Question: Since I changed from the helper class 'CharacterControl' to the new 'BetterCharacterControl' I notice some improvements such as pushing other characters is working but my main character has started sliding over steps and can't climb higher steps.

I must jump the step above which is not the right way of playing, it should be just walking over. The old helper class 'CharacterControl' had a default way of not sliding, just walking over steps and I think it can be corrected by altering the code where I create the main character.
'''
private void createNinja() {
ninjaNode = (Node) assetManager
.loadModel("Models/Ninja/Ninja.mesh.xml");
ninjaNode.setShadowMode(RenderQueue.ShadowMode.CastAndReceive);
ninjaNode.setLocalScale(0.06f);
ninjaNode.setLocalTranslation(new Vector3f(55, 3.3f, -60));
ninjaControl = new BetterCharacterControl(2, 4, 0.5f);
ninjaControl.setJumpForce(new Vector3f(6, 6, 6));
ninjaNode.addControl(ninjaControl);
rootNode.attachChild(ninjaNode);
bulletAppState.getPhysicsSpace().add(ninjaControl);
getPhysicsSpace().add(ninjaControl);
animationControl = ninjaNode.getControl(AnimControl.class);
animationChannel = animationControl.createChannel();
}
'''
The complete code is
'''
package adventure;
import com.jme3.system.AppSettings;
import java.io.File;
import com.jme3.renderer.queue.RenderQueue;
import com.jme3.renderer.queue.RenderQueue.ShadowMode;
import com.jme3.animation.AnimChannel;
import com.jme3.animation.AnimControl;
import com.jme3.animation.AnimEventListener;
import com.jme3.animation.LoopMode;
import com.jme3.app.SimpleApplication;
import com.jme3.asset.BlenderKey;
import com.jme3.asset.plugins.HttpZipLocator;
import com.jme3.asset.plugins.ZipLocator;
import com.jme3.bullet.BulletAppState;
import com.jme3.bullet.PhysicsSpace;
import com.jme3.bullet.collision.shapes.CapsuleCollisionShape;
import com.jme3.bullet.control.BetterCharacterControl;
import com.jme3.bullet.control.CharacterControl;
import com.jme3.bullet.control.RigidBodyControl;
import com.jme3.input.ChaseCamera;
import com.jme3.input.KeyInput;
import com.jme3.input.controls.ActionListener;
import com.jme3.input.controls.KeyTrigger;
import com.jme3.light.AmbientLight;
import com.jme3.light.DirectionalLight;
import com.jme3.material.MaterialList;
import com.jme3.math.ColorRGBA;
import com.jme3.math.FastMath;
import com.jme3.math.Quaternion;
import com.jme3.math.Vector3f;
import com.jme3.post.FilterPostProcessor;
import com.jme3.post.filters.BloomFilter;
import com.jme3.scene.Node;
import com.jme3.scene.Spatial;
import com.jme3.scene.plugins.ogre.OgreMeshKey;
import com.jme3.input.controls.MouseButtonTrigger;
import com.jme3.input.MouseInput;
public class PyramidLevel extends SimpleApplication implements ActionListener,
AnimEventListener {
private Node gameLevel;
private static boolean useHttp = false;
private BulletAppState bulletAppState;
private AnimChannel channel;
private AnimControl control;
// character
private BetterCharacterControl goblinControl;
private BetterCharacterControl ninjaControl;
private Node ninjaNode;
boolean rotate = false;
private Vector3f walkDirection = new Vector3f(0, 0, 0);
private Vector3f viewDirection = new Vector3f(1, 0, 0);
private boolean leftStrafe = false, rightStrafe = false, forward = false,
backward = false, leftRotate = false, rightRotate = false;
private Node goblinNode;
Spatial goblin;
RigidBodyControl terrainPhysicsNode;
// animation
AnimChannel animationChannel;
AnimChannel shootingChannel;
AnimControl animationControl;
float airTime = 0;
// camera
private boolean left = false, right = false, up = false, down = false,
attack = false;
ChaseCamera chaseCam;
private boolean walkMode = true;
FilterPostProcessor fpp;
private Spatial sceneModel;
private RigidBodyControl landscape;
public static void main(String[] args) {
File file = new File("quake3level.zip");
if (!file.exists()) {
useHttp = true;
}
PyramidLevel app = new PyramidLevel();
AppSettings settings = new AppSettings(true);
settings.setTitle("Dungeon World");
settings.setSettingsDialogImage("Interface/splash.png");
app.setSettings(settings);
app.start();
}
@Override
public void simpleInitApp() {
this.setDisplayStatView(false);
bulletAppState = new BulletAppState();
bulletAppState.setThreadingType(BulletAppState.ThreadingType.PARALLEL);
stateManager.attach(bulletAppState);
bulletAppState.setDebugEnabled(false);
setupKeys();
DirectionalLight dl = new DirectionalLight();
dl.setColor(ColorRGBA.White.clone().multLocal(2));
dl.setDirection(new Vector3f(-1, -1, -1).normalize());
rootNode.addLight(dl);
AmbientLight am = new AmbientLight();
am.setColor(ColorRGBA.White.mult(2));
rootNode.addLight(am);
if (useHttp) {
assetManager
.registerLocator(
"http://jmonkeyengine.googlecode.com/files/quake3level.zip",
HttpZipLocator.class);
} else {
assetManager.registerLocator("quake3level.zip", ZipLocator.class);
}
// create the geometry and attach it
MaterialList matList = (MaterialList) assetManager
.loadAsset("Scene.material");
OgreMeshKey key = new OgreMeshKey("main.meshxml", matList);
gameLevel = (Node) assetManager.loadAsset(key);
gameLevel.setLocalScale(0.1f);
gameLevel.addControl(new RigidBodyControl(0));
getPhysicsSpace().addAll(gameLevel);
rootNode.attachChild(gameLevel);
getPhysicsSpace().addAll(gameLevel);
createCharacters();
setupAnimationController();
setupChaseCamera();
setupFilter();
}
private void setupFilter() {
FilterPostProcessor fpp = new FilterPostProcessor(assetManager);
BloomFilter bloom = new BloomFilter(BloomFilter.GlowMode.Objects);
fpp.addFilter(bloom);
viewPort.addProcessor(fpp);
}
private PhysicsSpace getPhysicsSpace() {
return bulletAppState.getPhysicsSpace();
}
private void setupKeys() {
inputManager.addMapping("wireframe", new KeyTrigger(KeyInput.KEY_T));
inputManager.addListener(this, "wireframe");
inputManager.addMapping("CharLeft", new KeyTrigger(KeyInput.KEY_A));
inputManager.addMapping("CharRight", new KeyTrigger(KeyInput.KEY_D));
inputManager.addMapping("CharUp", new KeyTrigger(KeyInput.KEY_W));
inputManager.addMapping("CharDown", new KeyTrigger(KeyInput.KEY_S));
inputManager
.addMapping("CharSpace", new KeyTrigger(KeyInput.KEY_SPACE));
inputManager.addMapping("CharShoot", new MouseButtonTrigger(
MouseInput.BUTTON_LEFT));
inputManager.addListener(this, "CharLeft");
inputManager.addListener(this, "CharRight");
inputManager.addListener(this, "CharUp");
inputManager.addListener(this, "CharDown");
inputManager.addListener(this, "CharSpace");
inputManager.addListener(this, "CharShoot");
}
private void createNinja() {
ninjaNode = (Node) assetManager
.loadModel("Models/Ninja/Ninja.mesh.xml");
ninjaNode.setShadowMode(RenderQueue.ShadowMode.CastAndReceive);
ninjaNode.setLocalScale(0.06f);
ninjaNode.setLocalTranslation(new Vector3f(55, 3.3f, -60));
ninjaControl = new BetterCharacterControl(2, 4, 0.5f);
ninjaControl.setJumpForce(new Vector3f(6, 6, 6));
ninjaNode.addControl(ninjaControl);
rootNode.attachChild(ninjaNode);
bulletAppState.getPhysicsSpace().add(ninjaControl);
getPhysicsSpace().add(ninjaControl);
animationControl = ninjaNode.getControl(AnimControl.class);
animationChannel = animationControl.createChannel();
}
private void createGoblin() {
goblinNode = (Node) assetManager
.loadModel("objects/goblin.j3o");
goblinNode.setShadowMode(RenderQueue.ShadowMode.CastAndReceive);
goblinNode.setLocalScale(4f);
goblinNode.setLocalTranslation(new Vector3f(51.5f, 3.3f, -60));
goblinControl = new BetterCharacterControl(2, 4, 0.5f);
goblinControl.setJumpForce(new Vector3f(6, 6, 6));
goblinNode.addControl(goblinControl);
rootNode.attachChild(goblinNode);
bulletAppState.getPhysicsSpace().add(goblinControl);
getPhysicsSpace().add(goblinControl);
animationControl = goblinNode.getControl(AnimControl.class);
animationChannel = animationControl.createChannel();
}
private void createCharacters() {
CapsuleCollisionShape capsule = new CapsuleCollisionShape(0.05f, 0.05f);
createNinja();
ninjaControl.setViewDirection(new Vector3f(0, 0, 1));
//getPhysicsSpace().add(ninjaControl);
createGoblin();
BlenderKey blenderKey = new BlenderKey("Models/Oto/Oto.mesh.xml");
Spatial man = (Spatial) assetManager.loadModel(blenderKey);
man.setLocalTranslation(new Vector3f(69, 15, -60));
man.setShadowMode(ShadowMode.CastAndReceive);
rootNode.attachChild(man);
//goblin = assetManager.loadModel("objects/goblin.j3o");
//goblin.scale(4f, 4f, 4f);
//goblinControl = new BetterCharacterControl(2,3,0.5f);
//goblin.addControl(goblinControl);
//goblinControl.setPhysicsLocation(new Vector3f(60, 3.5f, -60));
//goblin.setLocalTranslation(new Vector3f(150,70.5f, -5));
//control = goblin.getControl(AnimControl.class);
//control.addListener(this);
//channel = control.createChannel();
// for (String anim : control.getAnimationNames())
// System.out.println("goblin can:"+anim);
//channel.setAnim("walk");
//goblin.setLocalTranslation(new Vector3f(51.5f, 3, -55));
//rootNode.attachChild(goblin);
//getPhysicsSpace().add(goblinControl);
Spatial monster = assetManager
.loadModel("objects/creatures/monster/monster.packed.j3o");
Spatial monster2 = assetManager.loadModel("Models/Jaime/Jaime.j3o");
monster2.scale(5f, 5f, 5f);
monster.scale(2f, 2f, 2f);
monster.setLocalTranslation(new Vector3f(53, 3, -55));
monster2.setLocalTranslation(new Vector3f(48, 3, -55));
rootNode.attachChild(monster2);
rootNode.attachChild(monster);
}
private void setupChaseCamera() {
flyCam.setEnabled(false);
chaseCam = new ChaseCamera(cam, ninjaNode, inputManager);
chaseCam.setDefaultDistance(37);
}
private void setupAnimationController() {
animationControl = ninjaNode.getControl(AnimControl.class);
animationControl.addListener(this);
animationChannel = animationControl.createChannel();
}
@Override
public void simpleUpdate(float tpf) {
//goblinControl.setWalkDirection(goblin.getLocalRotation()
// .mult(Vector3f.UNIT_Z).multLocal(0.4f));
Vector3f camDir = cam.getDirection().clone().multLocal(8f);
Vector3f camLeft = cam.getLeft().clone().multLocal(8f);
camDir.y = 0;
camLeft.y = 0;
walkDirection.set(0, 0, 0);
if (left) {
walkDirection.addLocal(camLeft);
}
if (right) {
walkDirection.addLocal(camLeft.negate());
}
if (up) {
walkDirection.addLocal(camDir);
}
if (down) {
walkDirection.addLocal(camDir.negate());
}
// if (attack) {
// animationChannel.setAnim("Attack1");
// animationChannel.setLoopMode(LoopMode.DontLoop);
// }
if (!ninjaControl.isOnGround()) {
airTime = airTime + tpf;
} else {
airTime = 0;
}
if (walkDirection.length() == 0) {
if (!"Idle1".equals(animationChannel.getAnimationName())) {
animationChannel.setAnim("Idle1", 1f);
}
} else {
ninjaControl.setViewDirection(walkDirection.negate());
if (airTime > .3f) {
if (!"stand".equals(animationChannel.getAnimationName())) {
animationChannel.setAnim("Idle1");
}
} else if (!"Walk".equals(animationChannel.getAnimationName())) {
animationChannel.setAnim("Walk", 1f);
}
}
ninjaControl.setWalkDirection(walkDirection);
}
/*
* Ninja can: Walk Ninja can: Kick Ninja can: JumpNoHeight Ninja can: Jump
* Ninja can: Spin Ninja can: Attack1 Ninja can: Idle1 Ninja can: Attack3
* Ninja can: Idle2 Ninja can: Attack2 Ninja can: Idle3 Ninja can: Stealth
* Ninja can: Death2 Ninja can: Death1 Ninja can: HighJump Ninja can:
* SideKick Ninja can: Backflip Ninja can: Block Ninja can: Climb Ninja can:
* Crouch
*/
public void onAction(String binding, boolean value, float tpf) {
if (binding.equals("CharLeft")) {
if (value) {
left = true;
} else {
left = false;
}
} else if (binding.equals("CharRight")) {
if (value) {
right = true;
} else {
right = false;
}
} else if (binding.equals("CharUp")) {
if (value) {
up = true;
} else {
up = false;
}
} else if (binding.equals("CharDown")) {
if (value) {
down = true;
} else {
down = false;
}
} else if (binding.equals("CharSpace")) {
// character.jump();
ninjaControl.jump();
} else if (binding.equals("CharShoot") && value) {
// bulletControl();
Vector3f origin = cam.getWorldCoordinates(
inputManager.getCursorPosition(), 0.0f);
Vector3f direction = cam.getWorldCoordinates(
inputManager.getCursorPosition(), 0.0f);
// direction.subtractLocal(origin).normalizeLocal();
// character.setWalkDirection(location);
System.out.println("origin" + origin);
System.out.println("direction" + direction);
// character.setViewDirection(direction);
animationChannel.setAnim("Attack3");
animationChannel.setLoopMode(LoopMode.DontLoop);
}
}
public void onAnimCycleDone(AnimControl control, AnimChannel channel,
String animName) {
if (channel == shootingChannel) {
channel.setAnim("Idle1");
}
}
public void onAnimChange(AnimControl control, AnimChannel channel,
String animName) {
}
public Node getGameLevel() {
return gameLevel;
}
public void setGameLevel(Node gameLevel) {
this.gameLevel = gameLevel;
}
public static boolean isUseHttp() {
return useHttp;
}
public static void setUseHttp(boolean useHttp) {
PyramidLevel.useHttp = useHttp;
}
public BulletAppState getBulletAppState() {
return bulletAppState;
}
public void setBulletAppState(BulletAppState bulletAppState) {
this.bulletAppState = bulletAppState;
}
public AnimChannel getChannel() {
return channel;
}
public void setChannel(AnimChannel channel) {
this.channel = channel;
}
public AnimControl getControl() {
return control;
}
public void setControl(AnimControl control) {
this.control = control;
}
public BetterCharacterControl getGoblincharacter() {
return goblinControl;
}
public void setGoblincharacter(BetterCharacterControl goblincharacter) {
this.goblinControl = goblincharacter;
}
public BetterCharacterControl getCharacterControl() {
return ninjaControl;
}
public void setCharacterControl(BetterCharacterControl characterControl) {
this.ninjaControl = characterControl;
}
public Node getCharacterNode() {
return ninjaNode;
}
public void setCharacterNode(Node characterNode) {
this.ninjaNode = characterNode;
}
public boolean isRotate() {
return rotate;
}
public void setRotate(boolean rotate) {
this.rotate = rotate;
}
public Vector3f getWalkDirection() {
return walkDirection;
}
public void setWalkDirection(Vector3f walkDirection) {
this.walkDirection = walkDirection;
}
public Vector3f getViewDirection() {
return viewDirection;
}
public void setViewDirection(Vector3f viewDirection) {
this.viewDirection = viewDirection;
}
public boolean isLeftStrafe() {
return leftStrafe;
}
public void setLeftStrafe(boolean leftStrafe) {
this.leftStrafe = leftStrafe;
}
public boolean isRightStrafe() {
return rightStrafe;
}
public void setRightStrafe(boolean rightStrafe) {
this.rightStrafe = rightStrafe;
}
public boolean isForward() {
return forward;
}
public void setForward(boolean forward) {
this.forward = forward;
}
public boolean isBackward() {
return backward;
}
public void setBackward(boolean backward) {
this.backward = backward;
}
public boolean isLeftRotate() {
return leftRotate;
}
public void setLeftRotate(boolean leftRotate) {
this.leftRotate = leftRotate;
}
public boolean isRightRotate() {
return rightRotate;
}
public void setRightRotate(boolean rightRotate) {
this.rightRotate = rightRotate;
}
public Node getModel() {
return goblinNode;
}
public void setModel(Node model) {
this.goblinNode = model;
}
public Spatial getGoblin() {
return goblin;
}
public void setGoblin(Spatial goblin) {
this.goblin = goblin;
}
public RigidBodyControl getTerrainPhysicsNode() {
return terrainPhysicsNode;
}
public void setTerrainPhysicsNode(RigidBodyControl terrainPhysicsNode) {
this.terrainPhysicsNode = terrainPhysicsNode;
}
public AnimChannel getAnimationChannel() {
return animationChannel;
}
public void setAnimationChannel(AnimChannel animationChannel) {
this.animationChannel = animationChannel;
}
public AnimChannel getShootingChannel() {
return shootingChannel;
}
public void setShootingChannel(AnimChannel shootingChannel) {
this.shootingChannel = shootingChannel;
}
public AnimControl getAnimationControl() {
return animationControl;
}
public void setAnimationControl(AnimControl animationControl) {
this.animationControl = animationControl;
}
public float getAirTime() {
return airTime;
}
public void setAirTime(float airTime) {
this.airTime = airTime;
}
public boolean isLeft() {
return left;
}
public void setLeft(boolean left) {
this.left = left;
}
public boolean isRight() {
return right;
}
public void setRight(boolean right) {
this.right = right;
}
public boolean isUp() {
return up;
}
public void setUp(boolean up) {
this.up = up;
}
public boolean isDown() {
return down;
}
public void setDown(boolean down) {
this.down = down;
}
public boolean isAttack() {
return attack;
}
public void setAttack(boolean attack) {
this.attack = attack;
}
public ChaseCamera getChaseCam() {
return chaseCam;
}
public void setChaseCam(ChaseCamera chaseCam) {
this.chaseCam = chaseCam;
}
public boolean isWalkMode() {
return walkMode;
}
public void setWalkMode(boolean walkMode) {
this.walkMode = walkMode;
}
public FilterPostProcessor getFpp() {
return fpp;
}
public void setFpp(FilterPostProcessor fpp) {
this.fpp = fpp;
}
public Spatial getSceneModel() {
return sceneModel;
}
public void setSceneModel(Spatial sceneModel) {
this.sceneModel = sceneModel;
}
public RigidBodyControl getLandscape() {
return landscape;
}
public void setLandscape(RigidBodyControl landscape) {
this.landscape = landscape;
}
}
'''
You can download a <URL> of my game but how do I improve the walking?
## Update
My <URL> at the jmonkeyforum also had 0 replies.
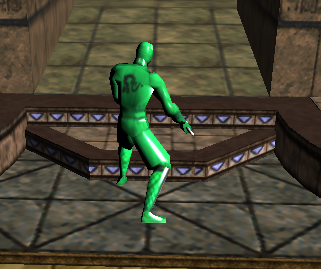
Answer: To do this you change the value of the max slope:
'''
setMaxSlope()
'''
From the jmonkey site:
'''
"How steep the slopes and steps are that the character can climb without considering them
an obstacle. Higher obstacles need to be jumped. Vertical height in world units."
'''
Reading this I believe it works in a way similar to, when moving 1 unit in the world what is the maximum change in height a character can experience. If you set this to the size of the steps (or a larger by <1 for safety) you'r character should be able to walk up steps
Sources:
<URL>
Developing for Jmonkey before